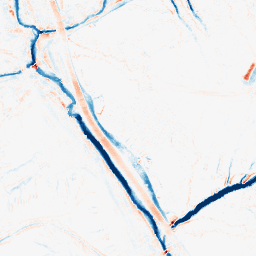
Category: morphological
Decomposition family: morphological
Decomposition parameters: operation: average
size: 5
Upsampling method: quadratic
Upsampling parameters: scale: 4
Upsampling scale: 4